The image is the raw time-domain waveform of a rolling-element bearing's vibration signal. Based on the visible evidence, which condition applies: normal, inner_race, outer_race, ball?
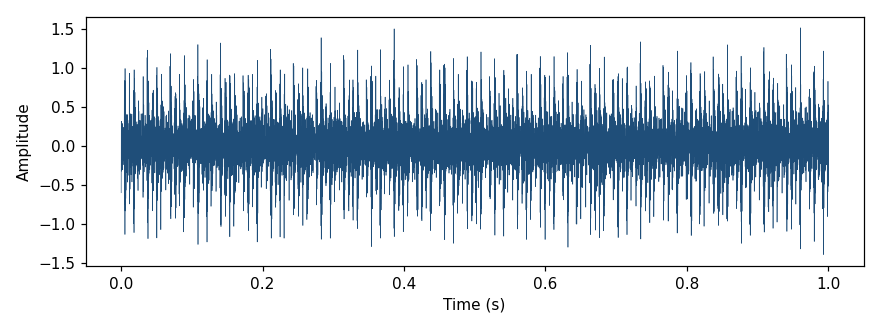
Answer: inner_race